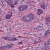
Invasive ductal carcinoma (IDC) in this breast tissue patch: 1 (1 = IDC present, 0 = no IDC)